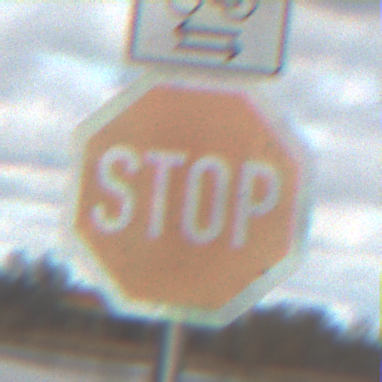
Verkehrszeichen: Stop
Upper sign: RichtungsangabeDurchPfeile9
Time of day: SunriseSunset
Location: Outdoor (RoadRail)
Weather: PartlyCloudy
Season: NotSpecified
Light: Natural